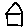
Label: house